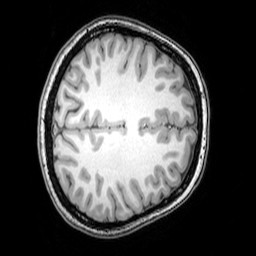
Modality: T1w
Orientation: axial
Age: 24
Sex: female
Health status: healthy
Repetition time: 0.081 s
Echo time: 0.037 s